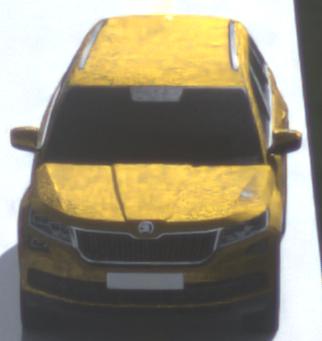
Make: Skoda
Model: Kodiaq 1.4 TSI
Detailed model: Kodiaq
Model produced from: 2017/03
Model produced until: 2018/05
Doors: 5
Color: yellow
Road condition: wet road
Daytime: morning or afternoon
Contrast: low contrast